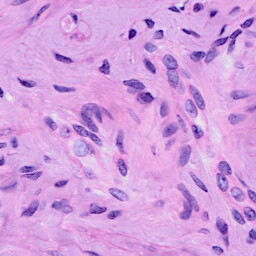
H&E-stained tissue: Cervix